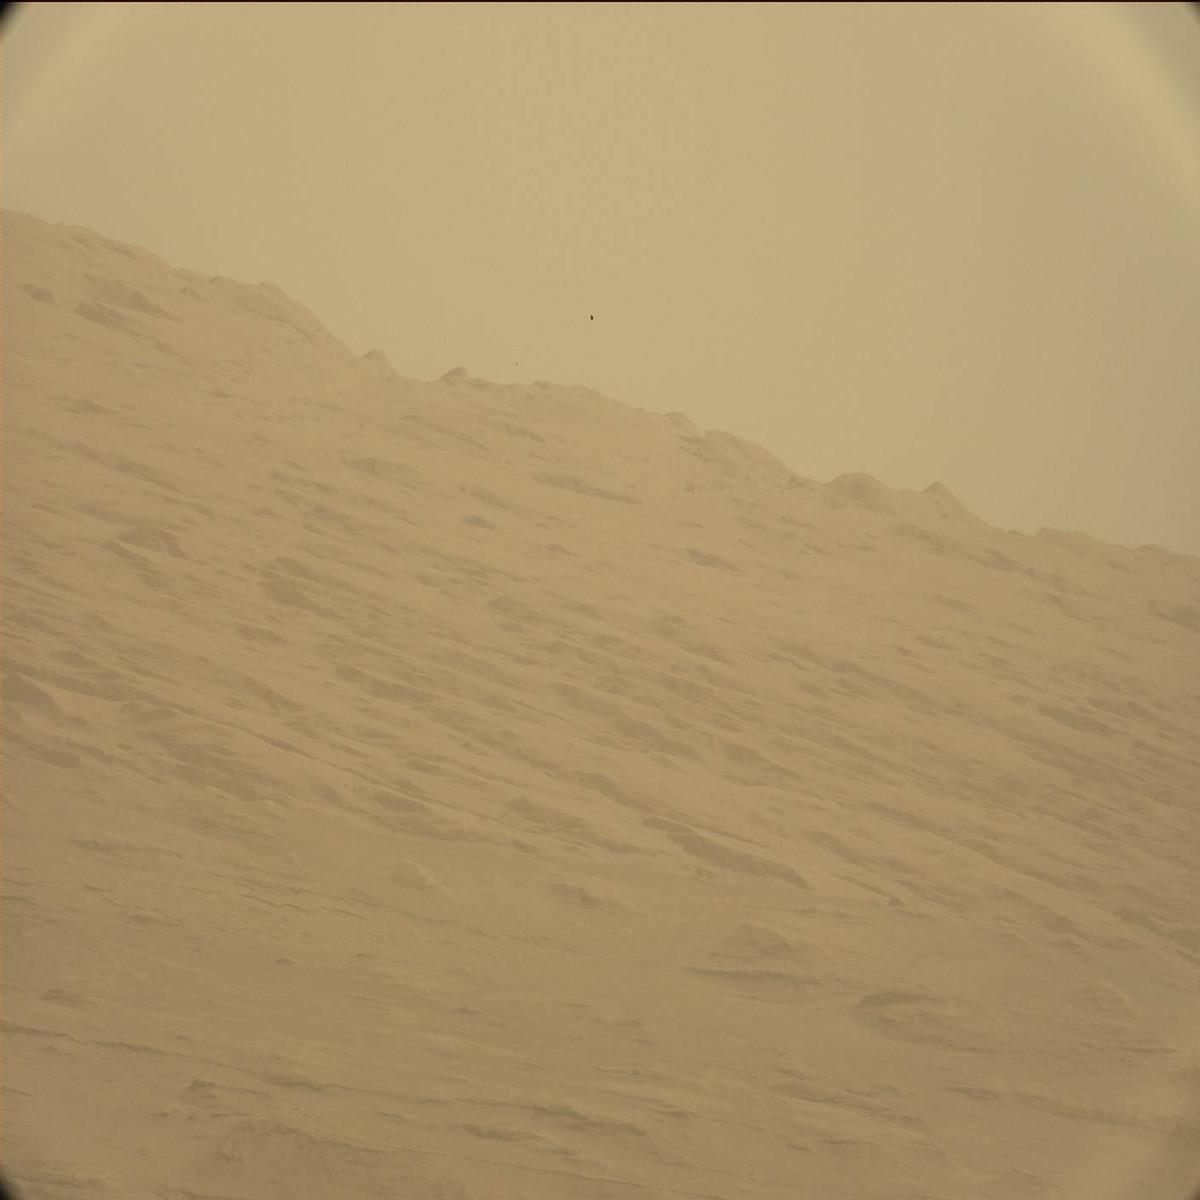
Terrain classes present: Ridge, Sky